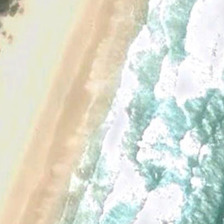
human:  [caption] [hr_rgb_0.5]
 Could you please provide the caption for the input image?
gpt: an ocean with white waves is near a yellow beach .

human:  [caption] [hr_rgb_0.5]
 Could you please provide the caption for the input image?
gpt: an ocean with white waves is near a yellow beach .

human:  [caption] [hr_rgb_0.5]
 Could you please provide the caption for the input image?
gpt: an ocean with white waves is near a yellow beach .

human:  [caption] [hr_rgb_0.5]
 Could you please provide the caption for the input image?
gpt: an ocean with white waves is near a yellow beach .

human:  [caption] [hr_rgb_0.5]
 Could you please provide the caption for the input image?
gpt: an ocean with white waves is near a yellow beach .